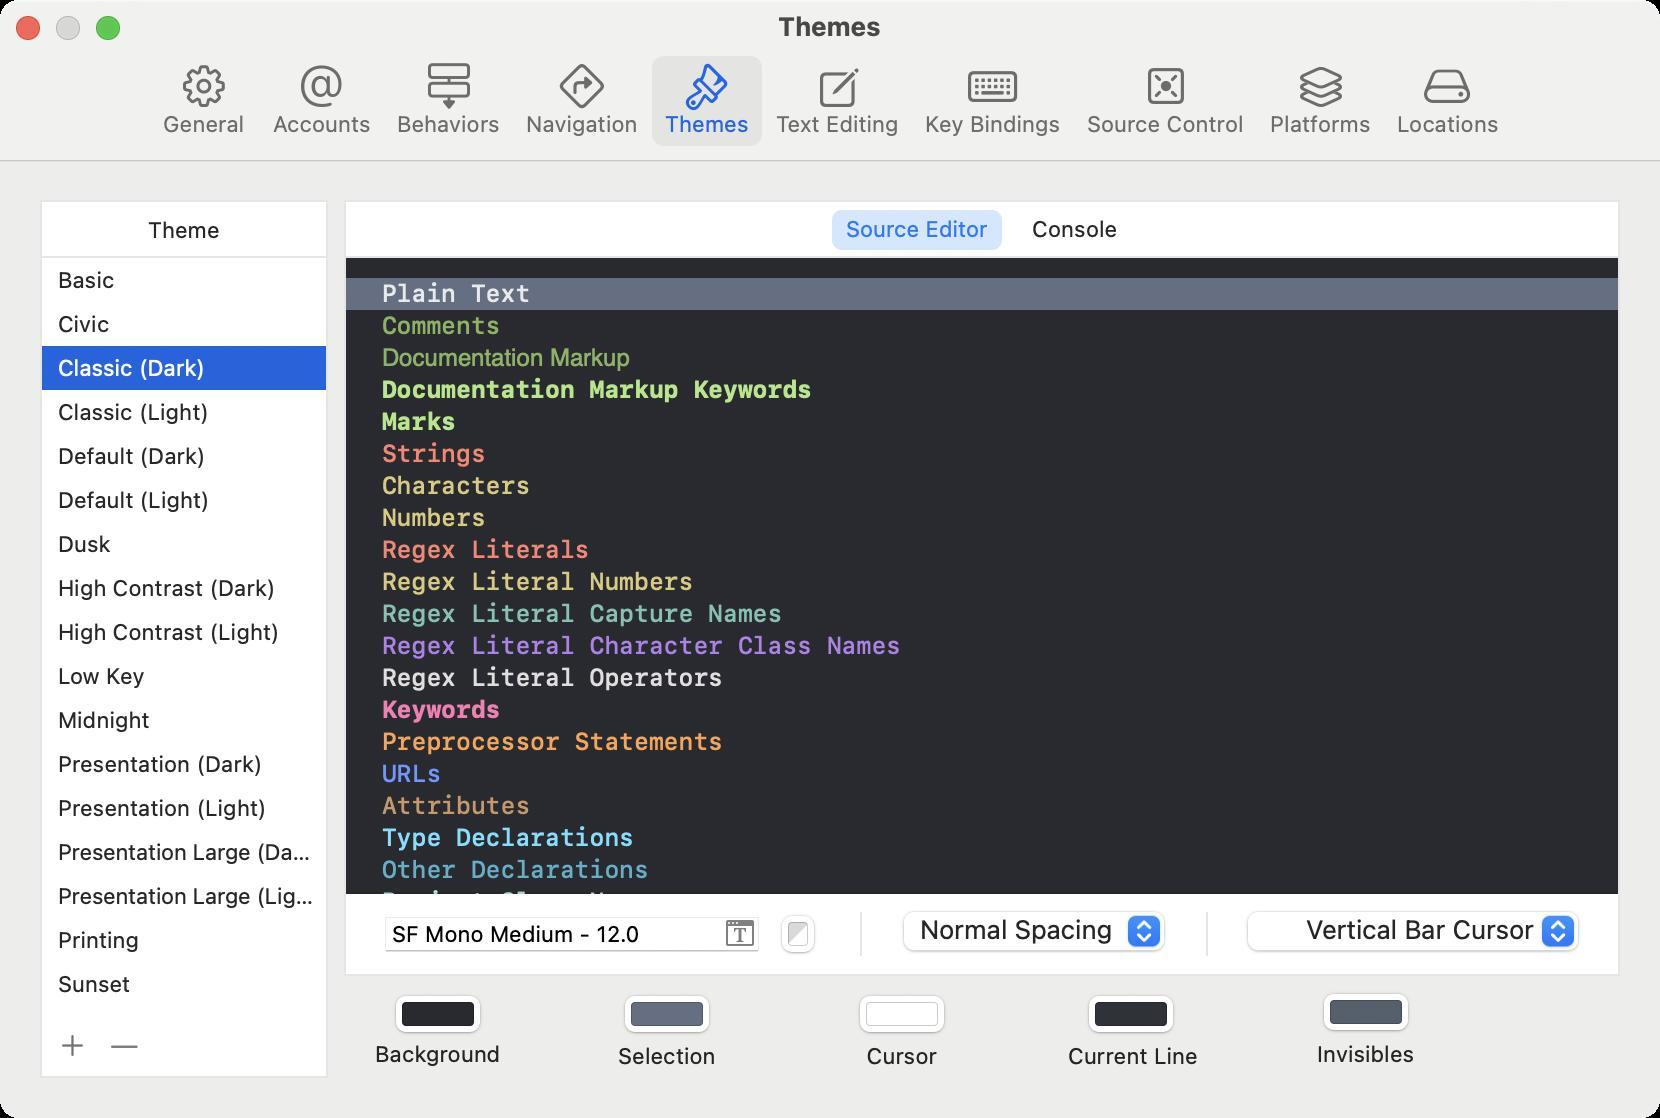
Accessibility tree:
{"name": "Themes", "role": "AXWindow", "description": null, "role_description": "dialog", "value": null, "position": "449.00;168.00", "size": "830;559", "children": [{"name": null, "role": "AXScrollArea", "description": null, "role_description": "scroll area", "value": null, "position": "21.00;129.00", "size": "142;381", "children": [{"name": null, "role": "AXTable", "description": null, "role_description": "table", "value": null, "position": "21.00;129.00", "size": "142;381", "children": [{"name": null, "role": "AXRow", "description": null, "role_description": "table row", "value": null, "position": "21.00;129.00", "size": "142;22", "children": [{"name": null, "role": "AXTextField", "description": null, "role_description": "text field", "value": "Basic", "position": "27.00;129.00", "size": "130;22", "children": []}]}, {"name": null, "role": "AXRow", "description": null, "role_description": "table row", "value": null, "position": "21.00;151.00", "size": "142;22", "children": [{"name": null, "role": "AXTextField", "description": null, "role_description": "text field", "value": "Civic", "position": "27.00;151.00", "size": "130;22", "children": []}]}, {"name": null, "role": "AXRow", "description": null, "role_description": "table row", "value": null, "position": "21.00;173.00", "size": "142;22", "children": [{"name": null, "role": "AXTextField", "description": null, "role_description": "text field", "value": "Classic (Dark)", "position": "27.00;173.00", "size": "130;22", "children": []}]}, {"name": null, "role": "AXRow", "description": null, "role_description": "table row", "value": null, "position": "21.00;195.00", "size": "142;22", "children": [{"name": null, "role": "AXTextField", "description": null, "role_description": "text field", "value": "Classic (Light)", "position": "27.00;195.00", "size": "130;22", "children": []}]}, {"name": null, "role": "AXRow", "description": null, "role_description": "table row", "value": null, "position": "21.00;217.00", "size": "142;22", "children": [{"name": null, "role": "AXTextField", "description": null, "role_description": "text field", "value": "Default (Dark)", "position": "27.00;217.00", "size": "130;22", "children": []}]}, {"name": null, "role": "AXRow", "description": null, "role_description": "table row", "value": null, "position": "21.00;239.00", "size": "142;22", "children": [{"name": null, "role": "AXTextField", "description": null, "role_description": "text field", "value": "Default (Light)", "position": "27.00;239.00", "size": "130;22", "children": []}]}, {"name": null, "role": "AXRow", "description": null, "role_description": "table row", "value": null, "position": "21.00;261.00", "size": "142;22", "children": [{"name": null, "role": "AXTextField", "description": null, "role_description": "text field", "value": "Dusk", "position": "27.00;261.00", "size": "130;22", "children": []}]}, {"name": null, "role": "AXRow", "description": null, "role_description": "table row", "value": null, "position": "21.00;283.00", "size": "142;22", "children": [{"name": null, "role": "AXTextField", "description": null, "role_description": "text field", "value": "High Contrast (Dark)", "position": "27.00;283.00", "size": "130;22", "children": []}]}, {"name": null, "role": "AXRow", "description": null, "role_description": "table row", "value": null, "position": "21.00;305.00", "size": "142;22", "children": [{"name": null, "role": "AXTextField", "description": null, "role_description": "text field", "value": "High Contrast (Light)", "position": "27.00;305.00", "size": "130;22", "children": []}]}, {"name": null, "role": "AXRow", "description": null, "role_description": "table row", "value": null, "position": "21.00;327.00", "size": "142;22", "children": [{"name": null, "role": "AXTextField", "description": null, "role_description": "text field", "value": "Low Key", "position": "27.00;327.00", "size": "130;22", "children": []}]}, {"name": null, "role": "AXRow", "description": null, "role_description": "table row", "value": null, "position": "21.00;349.00", "size": "142;22", "children": [{"name": null, "role": "AXTextField", "description": null, "role_description": "text field", "value": "Midnight", "position": "27.00;349.00", "size": "130;22", "children": []}]}, {"name": null, "role": "AXRow", "description": null, "role_description": "table row", "value": null, "position": "21.00;371.00", "size": "142;22", "children": [{"name": null, "role": "AXTextField", "description": null, "role_description": "text field", "value": "Presentation (Dark)", "position": "27.00;371.00", "size": "130;22", "children": []}]}, {"name": null, "role": "AXRow", "description": null, "role_description": "table row", "value": null, "position": "21.00;393.00", "size": "142;22", "children": [{"name": null, "role": "AXTextField", "description": null, "role_description": "text field", "value": "Presentation (Light)", "position": "27.00;393.00", "size": "130;22", "children": []}]}, {"name": null, "role": "AXRow", "description": null, "role_description": "table row", "value": null, "position": "21.00;415.00", "size": "142;22", "children": [{"name": null, "role": "AXTextField", "description": null, "role_description": "text field", "value": "Presentation Large (Dark)", "position": "27.00;415.00", "size": "130;22", "children": []}]}, {"name": null, "role": "AXRow", "description": null, "role_description": "table row", "value": null, "position": "21.00;437.00", "size": "142;22", "children": [{"name": null, "role": "AXTextField", "description": null, "role_description": "text field", "value": "Presentation Large (Light)", "position": "27.00;437.00", "size": "130;22", "children": []}]}, {"name": null, "role": "AXRow", "description": null, "role_description": "table row", "value": null, "position": "21.00;459.00", "size": "142;22", "children": [{"name": null, "role": "AXTextField", "description": null, "role_description": "text field", "value": "Printing", "position": "27.00;459.00", "size": "130;22", "children": []}]}, {"name": null, "role": "AXRow", "description": null, "role_description": "table row", "value": null, "position": "21.00;481.00", "size": "142;22", "children": [{"name": null, "role": "AXTextField", "description": null, "role_description": "text field", "value": "Sunset", "position": "27.00;481.00", "size": "130;22", "children": []}]}, {"name": null, "role": "AXColumn", "description": null, "role_description": "column", "value": null, "position": "21.00;129.00", "size": "142;381", "children": []}]}]}, {"name": "", "role": "AXMenuButton", "description": "add", "role_description": "menu button", "value": null, "position": "23.00;510.00", "size": "26;27", "children": []}, {"name": "", "role": "AXButton", "description": "remove", "role_description": "button", "value": null, "position": "49.00;510.00", "size": "26;27", "children": []}, {"name": null, "role": "AXStaticText", "description": null, "role_description": "text", "value": "Theme", "position": "70.00;108.00", "size": "44;14", "children": []}, {"name": null, "role": "AXRadioGroup", "description": "tab chooser", "role_description": "radio group", "value": null, "position": "173.00;101.00", "size": "636;28", "children": [{"name": "Source_Editor", "role": "AXRadioButton", "description": "Source Editor", "role_description": "radio button", "value": 1, "position": "416.00;105.00", "size": "85;20", "children": []}, {"name": "Console", "role": "AXRadioButton", "description": "Console", "role_description": "radio button", "value": 0, "position": "509.00;105.00", "size": "57;20", "children": []}]}, {"name": null, "role": "AXScrollArea", "description": null, "role_description": "scroll area", "value": null, "position": "173.00;129.00", "size": "636;318", "children": [{"name": null, "role": "AXTable", "description": "font and color categories", "role_description": "table", "value": null, "position": "173.00;129.00", "size": "636;532", "children": [{"name": null, "role": "AXRow", "description": null, "role_description": "table row", "value": null, "position": "173.00;139.00", "size": "636;16", "children": [{"name": null, "role": "AXCell", "description": null, "role_description": "cell", "value": null, "position": "189.00;140.00", "size": "604;14", "children": [{"name": null, "role": "AXStaticText", "description": null, "role_description": "text", "value": "Plain Text", "position": "189.00;140.00", "size": "604;14", "children": []}]}]}, {"name": null, "role": "AXRow", "description": null, "role_description": "table row", "value": null, "position": "173.00;155.00", "size": "636;16", "children": [{"name": null, "role": "AXCell", "description": null, "role_description": "cell", "value": null, "position": "189.00;156.00", "size": "604;14", "children": [{"name": null, "role": "AXStaticText", "description": null, "role_description": "text", "value": "Comments", "position": "189.00;156.00", "size": "604;14", "children": []}]}]}, {"name": null, "role": "AXRow", "description": null, "role_description": "table row", "value": null, "position": "173.00;171.00", "size": "636;16", "children": [{"name": null, "role": "AXCell", "description": null, "role_description": "cell", "value": null, "position": "189.00;172.00", "size": "604;14", "children": [{"name": null, "role": "AXStaticText", "description": null, "role_description": "text", "value": "Documentation Markup", "position": "189.00;172.00", "size": "604;14", "children": []}]}]}, {"name": null, "role": "AXRow", "description": null, "role_description": "table row", "value": null, "position": "173.00;187.00", "size": "636;16", "children": [{"name": null, "role": "AXCell", "description": null, "role_description": "cell", "value": null, "position": "189.00;188.00", "size": "604;14", "children": [{"name": null, "role": "AXStaticText", "description": null, "role_description": "text", "value": "Documentation Markup Keywords", "position": "189.00;188.00", "size": "604;14", "children": []}]}]}, {"name": null, "role": "AXRow", "description": null, "role_description": "table row", "value": null, "position": "173.00;203.00", "size": "636;16", "children": [{"name": null, "role": "AXCell", "description": null, "role_description": "cell", "value": null, "position": "189.00;204.00", "size": "604;14", "children": [{"name": null, "role": "AXStaticText", "description": null, "role_description": "text", "value": "Marks", "position": "189.00;204.00", "size": "604;14", "children": []}]}]}, {"name": null, "role": "AXRow", "description": null, "role_description": "table row", "value": null, "position": "173.00;219.00", "size": "636;16", "children": [{"name": null, "role": "AXCell", "description": null, "role_description": "cell", "value": null, "position": "189.00;220.00", "size": "604;14", "children": [{"name": null, "role": "AXStaticText", "description": null, "role_description": "text", "value": "Strings", "position": "189.00;220.00", "size": "604;14", "children": []}]}]}, {"name": null, "role": "AXRow", "description": null, "role_description": "table row", "value": null, "position": "173.00;235.00", "size": "636;16", "children": [{"name": null, "role": "AXCell", "description": null, "role_description": "cell", "value": null, "position": "189.00;236.00", "size": "604;14", "children": [{"name": null, "role": "AXStaticText", "description": null, "role_description": "text", "value": "Characters", "position": "189.00;236.00", "size": "604;14", "children": []}]}]}, {"name": null, "role": "AXRow", "description": null, "role_description": "table row", "value": null, "position": "173.00;251.00", "size": "636;16", "children": [{"name": null, "role": "AXCell", "description": null, "role_description": "cell", "value": null, "position": "189.00;252.00", "size": "604;14", "children": [{"name": null, "role": "AXStaticText", "description": null, "role_description": "text", "value": "Numbers", "position": "189.00;252.00", "size": "604;14", "children": []}]}]}, {"name": null, "role": "AXRow", "description": null, "role_description": "table row", "value": null, "position": "173.00;267.00", "size": "636;16", "children": [{"name": null, "role": "AXCell", "description": null, "role_description": "cell", "value": null, "position": "189.00;268.00", "size": "604;14", "children": [{"name": null, "role": "AXStaticText", "description": null, "role_description": "text", "value": "Regex Literals", "position": "189.00;268.00", "size": "604;14", "children": []}]}]}, {"name": null, "role": "AXRow", "description": null, "role_description": "table row", "value": null, "position": "173.00;283.00", "size": "636;16", "children": [{"name": null, "role": "AXCell", "description": null, "role_description": "cell", "value": null, "position": "189.00;284.00", "size": "604;14", "children": [{"name": null, "role": "AXStaticText", "description": null, "role_description": "text", "value": "Regex Literal Numbers", "position": "189.00;284.00", "size": "604;14", "children": []}]}]}, {"name": null, "role": "AXRow", "description": null, "role_description": "table row", "value": null, "position": "173.00;299.00", "size": "636;16", "children": [{"name": null, "role": "AXCell", "description": null, "role_description": "cell", "value": null, "position": "189.00;300.00", "size": "604;14", "children": [{"name": null, "role": "AXStaticText", "description": null, "role_description": "text", "value": "Regex Literal Capture Names", "position": "189.00;300.00", "size": "604;14", "children": []}]}]}, {"name": null, "role": "AXRow", "description": null, "role_description": "table row", "value": null, "position": "173.00;315.00", "size": "636;16", "children": [{"name": null, "role": "AXCell", "description": null, "role_description": "cell", "value": null, "position": "189.00;316.00", "size": "604;14", "children": [{"name": null, "role": "AXStaticText", "description": null, "role_description": "text", "value": "Regex Literal Character Class Names", "position": "189.00;316.00", "size": "604;14", "children": []}]}]}, {"name": null, "role": "AXRow", "description": null, "role_description": "table row", "value": null, "position": "173.00;331.00", "size": "636;16", "children": [{"name": null, "role": "AXCell", "description": null, "role_description": "cell", "value": null, "position": "189.00;332.00", "size": "604;14", "children": [{"name": null, "role": "AXStaticText", "description": null, "role_description": "text", "value": "Regex Literal Operators", "position": "189.00;332.00", "size": "604;14", "children": []}]}]}, {"name": null, "role": "AXRow", "description": null, "role_description": "table row", "value": null, "position": "173.00;347.00", "size": "636;16", "children": [{"name": null, "role": "AXCell", "description": null, "role_description": "cell", "value": null, "position": "189.00;348.00", "size": "604;14", "children": [{"name": null, "role": "AXStaticText", "description": null, "role_description": "text", "value": "Keywords", "position": "189.00;348.00", "size": "604;14", "children": []}]}]}, {"name": null, "role": "AXRow", "description": null, "role_description": "table row", "value": null, "position": "173.00;363.00", "size": "636;16", "children": [{"name": null, "role": "AXCell", "description": null, "role_description": "cell", "value": null, "position": "189.00;364.00", "size": "604;14", "children": [{"name": null, "role": "AXStaticText", "description": null, "role_description": "text", "value": "Preprocessor Statements", "position": "189.00;364.00", "size": "604;14", "children": []}]}]}, {"name": null, "role": "AXRow", "description": null, "role_description": "table row", "value": null, "position": "173.00;379.00", "size": "636;16", "children": [{"name": null, "role": "AXCell", "description": null, "role_description": "cell", "value": null, "position": "189.00;380.00", "size": "604;14", "children": [{"name": null, "role": "AXStaticText", "description": null, "role_description": "text", "value": "URLs", "position": "189.00;380.00", "size": "604;14", "children": []}]}]}, {"name": null, "role": "AXRow", "description": null, "role_description": "table row", "value": null, "position": "173.00;395.00", "size": "636;16", "children": [{"name": null, "role": "AXCell", "description": null, "role_description": "cell", "value": null, "position": "189.00;396.00", "size": "604;14", "children": [{"name": null, "role": "AXStaticText", "description": null, "role_description": "text", "value": "Attributes", "position": "189.00;396.00", "size": "604;14", "children": []}]}]}, {"name": null, "role": "AXRow", "description": null, "role_description": "table row", "value": null, "position": "173.00;411.00", "size": "636;16", "children": [{"name": null, "role": "AXCell", "description": null, "role_description": "cell", "value": null, "position": "189.00;412.00", "size": "604;14", "children": [{"name": null, "role": "AXStaticText", "description": null, "role_description": "text", "value": "Type Declarations", "position": "189.00;412.00", "size": "604;14", "children": []}]}]}, {"name": null, "role": "AXRow", "description": null, "role_description": "table row", "value": null, "position": "173.00;427.00", "size": "636;16", "children": [{"name": null, "role": "AXCell", "description": null, "role_description": "cell", "value": null, "position": "189.00;428.00", "size": "604;14", "children": [{"name": null, "role": "AXStaticText", "description": null, "role_description": "text", "value": "Other Declarations", "position": "189.00;428.00", "size": "604;14", "children": []}]}]}, {"name": null, "role": "AXRow", "description": null, "role_description": "table row", "value": null, "position": "173.00;443.00", "size": "636;16", "children": [{"name": null, "role": "AXCell", "description": null, "role_description": "cell", "value": null, "position": "189.00;444.00", "size": "604;14", "children": [{"name": null, "role": "AXStaticText", "description": null, "role_description": "text", "value": "Project Class Names", "position": "189.00;444.00", "size": "604;14", "children": []}]}]}, {"name": null, "role": "AXRow", "description": null, "role_description": "table row", "value": null, "position": "173.00;459.00", "size": "636;16", "children": [{"name": null, "role": "AXCell", "description": null, "role_description": "cell", "value": null, "position": "189.00;460.00", "size": "604;14", "children": [{"name": null, "role": "AXStaticText", "description": null, "role_description": "text", "value": "Project Function and Method Names", "position": "189.00;460.00", "size": "604;14", "children": []}]}]}, {"name": null, "role": "AXRow", "description": null, "role_description": "table row", "value": null, "position": "173.00;475.00", "size": "636;16", "children": [{"name": null, "role": "AXCell", "description": null, "role_description": "cell", "value": null, "position": "189.00;476.00", "size": "604;14", "children": [{"name": null, "role": "AXStaticText", "description": null, "role_description": "text", "value": "Project Constants", "position": "189.00;476.00", "size": "604;14", "children": []}]}]}, {"name": null, "role": "AXRow", "description": null, "role_description": "table row", "value": null, "position": "173.00;491.00", "size": "636;16", "children": [{"name": null, "role": "AXCell", "description": null, "role_description": "cell", "value": null, "position": "189.00;492.00", "size": "604;14", "children": [{"name": null, "role": "AXStaticText", "description": null, "role_description": "text", "value": "Project Type Names", "position": "189.00;492.00", "size": "604;14", "children": []}]}]}, {"name": null, "role": "AXRow", "description": null, "role_description": "table row", "value": null, "position": "173.00;507.00", "size": "636;16", "children": [{"name": null, "role": "AXCell", "description": null, "role_description": "cell", "value": null, "position": "189.00;508.00", "size": "604;14", "children": [{"name": null, "role": "AXStaticText", "description": null, "role_description": "text", "value": "Project Properties and Globals", "position": "189.00;508.00", "size": "604;14", "children": []}]}]}, {"name": null, "role": "AXRow", "description": null, "role_description": "table row", "value": null, "position": "173.00;523.00", "size": "636;16", "children": [{"name": null, "role": "AXCell", "description": null, "role_description": "cell", "value": null, "position": "189.00;524.00", "size": "604;14", "children": [{"name": null, "role": "AXStaticText", "description": null, "role_description": "text", "value": "Project Preprocessor Macros", "position": "189.00;524.00", "size": "604;14", "children": []}]}]}, {"name": null, "role": "AXRow", "description": null, "role_description": "table row", "value": null, "position": "173.00;539.00", "size": "636;16", "children": [{"name": null, "role": "AXCell", "description": null, "role_description": "cell", "value": null, "position": "189.00;540.00", "size": "604;14", "children": [{"name": null, "role": "AXStaticText", "description": null, "role_description": "text", "value": "Other Class Names", "position": "189.00;540.00", "size": "604;14", "children": []}]}]}, {"name": null, "role": "AXRow", "description": null, "role_description": "table row", "value": null, "position": "173.00;555.00", "size": "636;16", "children": [{"name": null, "role": "AXCell", "description": null, "role_description": "cell", "value": null, "position": "189.00;556.00", "size": "604;14", "children": [{"name": null, "role": "AXStaticText", "description": null, "role_description": "text", "value": "Other Function and Method Names", "position": "189.00;556.00", "size": "604;14", "children": []}]}]}, {"name": null, "role": "AXRow", "description": null, "role_description": "table row", "value": null, "position": "173.00;571.00", "size": "636;16", "children": [{"name": null, "role": "AXCell", "description": null, "role_description": "cell", "value": null, "position": "189.00;572.00", "size": "604;14", "children": [{"name": null, "role": "AXStaticText", "description": null, "role_description": "text", "value": "Other Constants", "position": "189.00;572.00", "size": "604;14", "children": []}]}]}, {"name": null, "role": "AXRow", "description": null, "role_description": "table row", "value": null, "position": "173.00;587.00", "size": "636;16", "children": [{"name": null, "role": "AXCell", "description": null, "role_description": "cell", "value": null, "position": "189.00;588.00", "size": "604;14", "children": [{"name": null, "role": "AXStaticText", "description": null, "role_description": "text", "value": "Other Type Names", "position": "189.00;588.00", "size": "604;14", "children": []}]}]}, {"name": null, "role": "AXRow", "description": null, "role_description": "table row", "value": null, "position": "173.00;603.00", "size": "636;16", "children": [{"name": null, "role": "AXCell", "description": null, "role_description": "cell", "value": null, "position": "189.00;604.00", "size": "604;14", "children": [{"name": null, "role": "AXStaticText", "description": null, "role_description": "text", "value": "Other Properties and Globals", "position": "189.00;604.00", "size": "604;14", "children": []}]}]}, {"name": null, "role": "AXRow", "description": null, "role_description": "table row", "value": null, "position": "173.00;619.00", "size": "636;16", "children": [{"name": null, "role": "AXCell", "description": null, "role_description": "cell", "value": null, "position": "189.00;620.00", "size": "604;14", "children": [{"name": null, "role": "AXStaticText", "description": null, "role_description": "text", "value": "Other Preprocessor Macros", "position": "189.00;620.00", "size": "604;14", "children": []}]}]}, {"name": null, "role": "AXRow", "description": null, "role_description": "table row", "value": null, "position": "173.00;635.00", "size": "636;16", "children": [{"name": null, "role": "AXCell", "description": null, "role_description": "cell", "value": null, "position": "189.00;636.00", "size": "604;14", "children": [{"name": null, "role": "AXStaticText", "description": null, "role_description": "text", "value": "Heading", "position": "189.00;636.00", "size": "604;14", "children": []}]}]}, {"name": null, "role": "AXColumn", "description": null, "role_description": "column", "value": null, "position": "183.00;129.00", "size": "616;532", "children": []}]}, {"name": null, "role": "AXScrollBar", "description": null, "role_description": "scroll bar", "value": 0.0, "position": "793.00;129.00", "size": "16;318", "children": [{"name": null, "role": "AXValueIndicator", "description": null, "role_description": "value indicator", "value": 0.0, "position": "797.00;130.00", "size": "12;188", "children": []}, {"name": null, "role": "AXButton", "description": null, "role_description": "increment arrow button", "value": null, "position": "793.00;129.00", "size": "0;0", "children": []}, {"name": null, "role": "AXButton", "description": null, "role_description": "decrement arrow button", "value": null, "position": "793.00;129.00", "size": "0;0", "children": []}, {"name": null, "role": "AXButton", "description": null, "role_description": "increment page button", "value": null, "position": "797.00;319.00", "size": "12;128", "children": []}, {"name": null, "role": "AXButton", "description": null, "role_description": "decrement page button", "value": null, "position": "797.00;129.00", "size": "12;1", "children": []}]}]}, {"name": null, "role": "AXStaticText", "description": "Font Name", "role_description": "text", "value": "SF Mono Medium - 12.0", "position": "192.00;457.00", "size": "188;19", "children": []}, {"name": "", "role": "AXButton", "description": "font selector", "role_description": "button", "value": null, "position": "362.00;459.00", "size": "16;15", "children": []}, {"name": null, "role": "AXGroup", "description": null, "role_description": "group", "value": null, "position": "603.00;456.00", "size": "1;22", "children": []}, {"name": null, "role": "AXGroup", "description": null, "role_description": "group", "value": null, "position": "430.00;456.00", "size": "1;22", "children": []}, {"name": null, "role": "AXPopUpButton", "description": null, "role_description": "pop up button", "value": "Normal Spacing", "position": "449.00;454.00", "size": "137;26", "children": []}, {"name": null, "role": "AXColorWell", "description": "Font Color", "role_description": "color well", "value": "rgb 1 1 1 0.85", "position": "388.00;456.00", "size": "22;22", "children": []}, {"name": null, "role": "AXPopUpButton", "description": null, "role_description": "pop up button", "value": "Vertical Bar Cursor", "position": "621.00;454.00", "size": "172;26", "children": []}, {"name": null, "role": "AXGroup", "description": null, "role_description": "group", "value": null, "position": "647.00;487.00", "size": "72;51", "children": [{"name": null, "role": "AXColorWell", "description": "Invisibles Color", "role_description": "color well", "value": "rgb 0.258298 0.300954 0.355207 1", "position": "659.00;495.00", "size": "48;22", "children": []}, {"name": null, "role": "AXStaticText", "description": null, "role_description": "text", "value": "Invisibles", "position": "647.00;520.00", "size": "72;14", "children": []}]}, {"name": null, "role": "AXGroup", "description": null, "role_description": "group", "value": null, "position": "415.00;487.00", "size": "72;51", "children": [{"name": null, "role": "AXStaticText", "description": null, "role_description": "text", "value": "Cursor", "position": "415.00;521.00", "size": "72;14", "children": []}, {"name": null, "role": "AXColorWell", "description": "Cursor Color", "role_description": "color well", "value": "rgb 1 1 1 1", "position": "427.00;496.00", "size": "48;22", "children": []}]}, {"name": null, "role": "AXGroup", "description": null, "role_description": "group", "value": null, "position": "529.50;487.00", "size": "72;51", "children": [{"name": null, "role": "AXColorWell", "description": "Current Line Color", "role_description": "color well", "value": "rgb 0.138526 0.146864 0.169283 1", "position": "541.50;496.00", "size": "48;22", "children": []}, {"name": null, "role": "AXStaticText", "description": null, "role_description": "text", "value": "Current Line", "position": "530.50;521.00", "size": "73;14", "children": []}]}, {"name": null, "role": "AXGroup", "description": null, "role_description": "group", "value": null, "position": "297.50;487.00", "size": "72;51", "children": [{"name": null, "role": "AXColorWell", "description": "Selection Color", "role_description": "color well", "value": "rgb 0.317647 0.356862 0.439215 1", "position": "309.50;496.00", "size": "48;22", "children": []}, {"name": null, "role": "AXStaticText", "description": null, "role_description": "text", "value": "Selection", "position": "297.50;521.00", "size": "72;14", "children": []}]}, {"name": null, "role": "AXGroup", "description": null, "role_description": "group", "value": null, "position": "183.00;487.00", "size": "72;51", "children": [{"name": null, "role": "AXStaticText", "description": null, "role_description": "text", "value": "Background", "position": "183.00;520.00", "size": "72;14", "children": []}, {"name": null, "role": "AXColorWell", "description": "Background Color", "role_description": "color well", "value": "rgb 0.120543 0.122844 0.141312 1", "position": "195.00;496.00", "size": "48;22", "children": []}]}, {"name": null, "role": "AXToolbar", "description": null, "role_description": "toolbar", "value": null, "position": "0.00;28.00", "size": "830;52", "children": [{"name": "General", "role": "AXButton", "description": null, "role_description": "button", "value": null, "position": "74.50;28.00", "size": "55;52", "children": []}, {"name": "Accounts", "role": "AXButton", "description": null, "role_description": "button", "value": null, "position": "130.50;28.00", "size": "61;52", "children": []}, {"name": "Behaviors", "role": "AXButton", "description": null, "role_description": "button", "value": null, "position": "192.50;28.00", "size": "64;52", "children": []}, {"name": "Navigation", "role": "AXButton", "description": null, "role_description": "button", "value": null, "position": "257.00;28.00", "size": "68;52", "children": []}, {"name": "Themes", "role": "AXButton", "description": null, "role_description": "button", "value": null, "position": "326.00;28.00", "size": "55;52", "children": []}, {"name": "Text_Editing", "role": "AXButton", "description": null, "role_description": "button", "value": null, "position": "382.00;28.00", "size": "74;52", "children": []}, {"name": "Key_Bindings", "role": "AXButton", "description": null, "role_description": "button", "value": null, "position": "456.50;28.00", "size": "80;52", "children": []}, {"name": "Source_Control", "role": "AXButton", "description": null, "role_description": "button", "value": null, "position": "537.50;28.00", "size": "90;52", "children": []}, {"name": "Platforms", "role": "AXButton", "description": null, "role_description": "button", "value": null, "position": "629.00;28.00", "size": "62;52", "children": []}, {"name": "Locations", "role": "AXButton", "description": null, "role_description": "button", "value": null, "position": "692.50;28.00", "size": "63;52", "children": []}]}, {"name": null, "role": "AXButton", "description": null, "role_description": "close button", "value": null, "position": "7.00;6.00", "size": "14;16", "children": []}, {"name": null, "role": "AXButton", "description": null, "role_description": "zoom button", "value": null, "position": "47.00;6.00", "size": "14;16", "children": [{"name": null, "role": "AXGroup", "description": null, "role_description": "group", "value": null, "position": "47.00;6.00", "size": "14;16", "children": [{"name": null, "role": "AXGroup", "description": null, "role_description": "group", "value": null, "position": "47.00;6.00", "size": "14;16", "children": []}]}]}, {"name": null, "role": "AXButton", "description": null, "role_description": "minimize button", "value": null, "position": "27.00;6.00", "size": "14;16", "children": []}, {"name": null, "role": "AXStaticText", "description": null, "role_description": "text", "value": "Themes", "position": "387.00;5.00", "size": "56;16", "children": []}]}